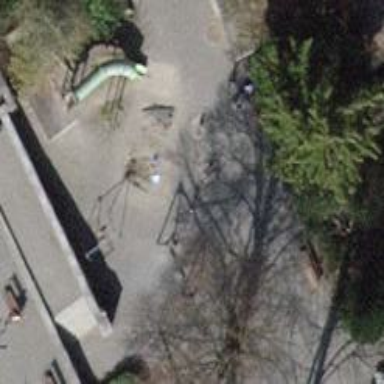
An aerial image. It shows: Playground with swings on fine gravel surface.